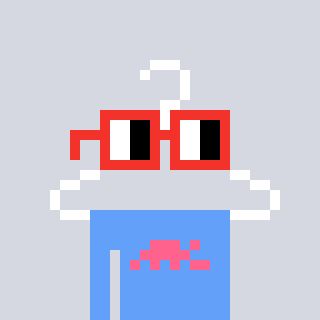
a pixel art character with square red glasses, a hanger-shaped head and a blue-colored body on a cool background